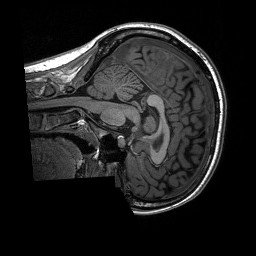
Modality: T1w
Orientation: sagittal
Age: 24
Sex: female
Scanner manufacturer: siemens
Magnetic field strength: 3 T
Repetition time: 2.3 s
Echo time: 0.00197 s